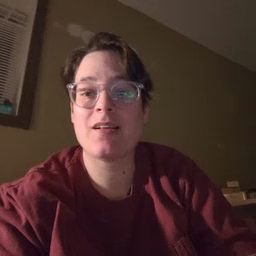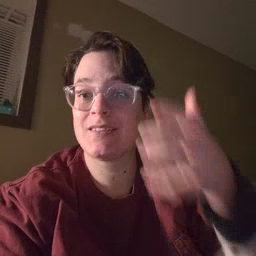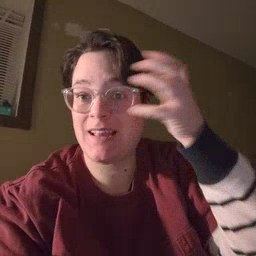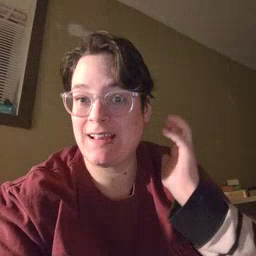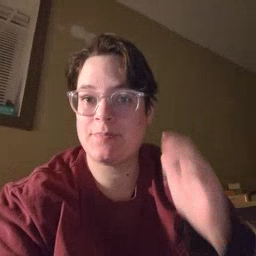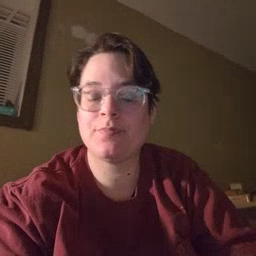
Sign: lion